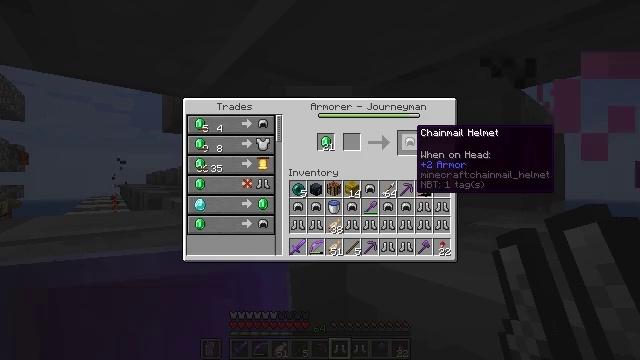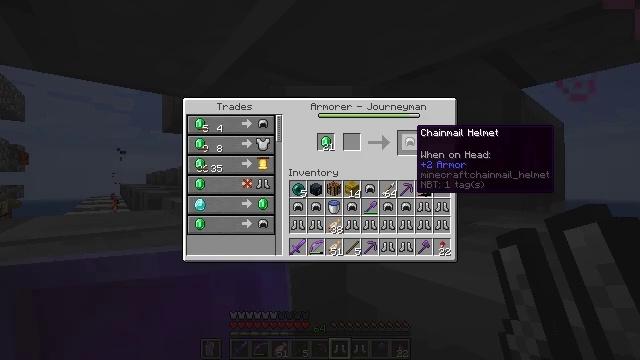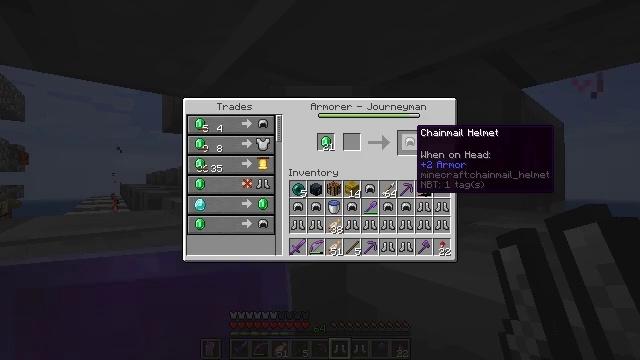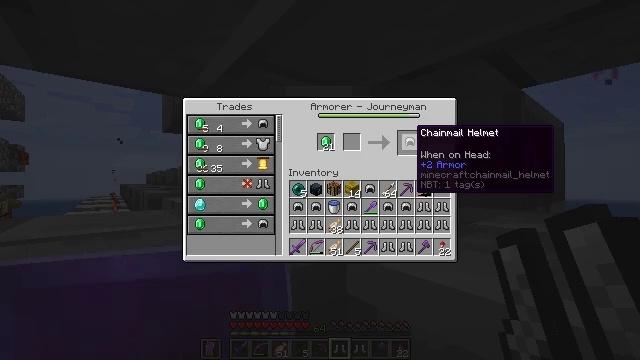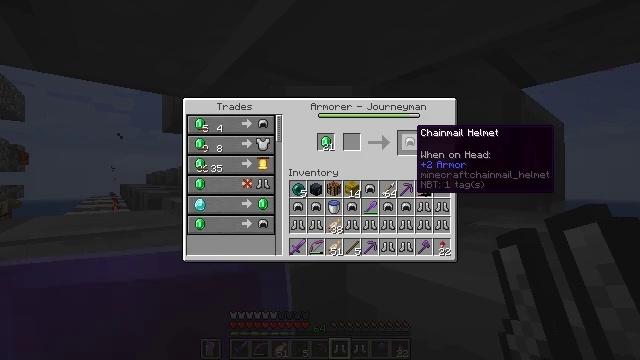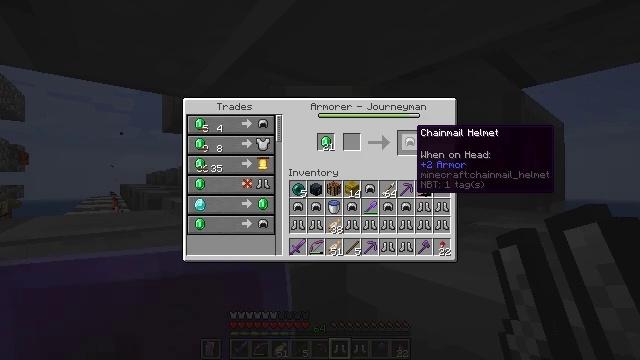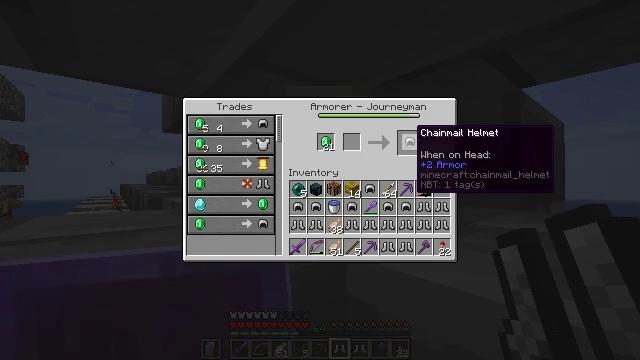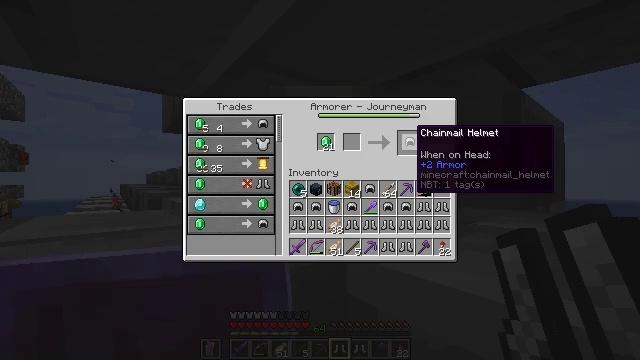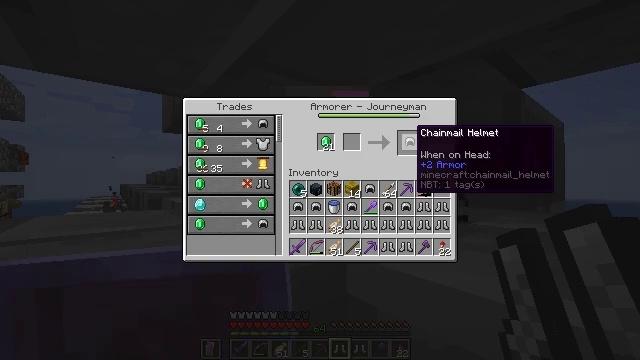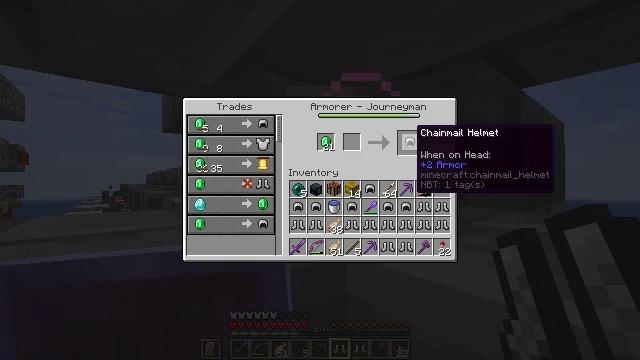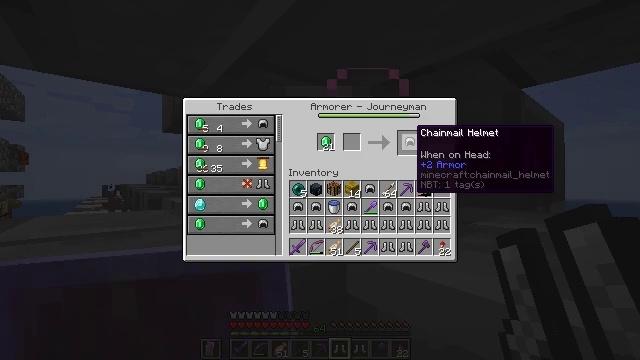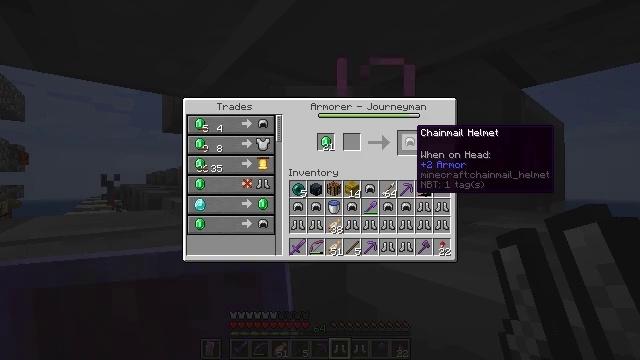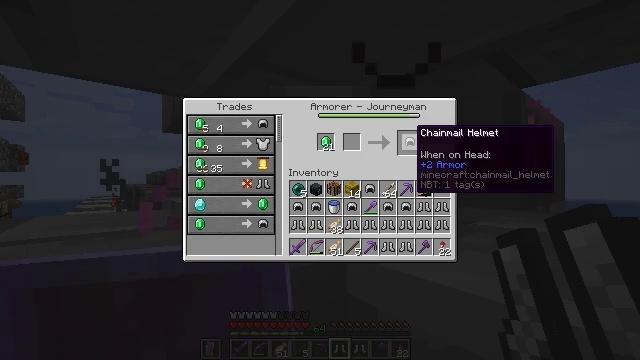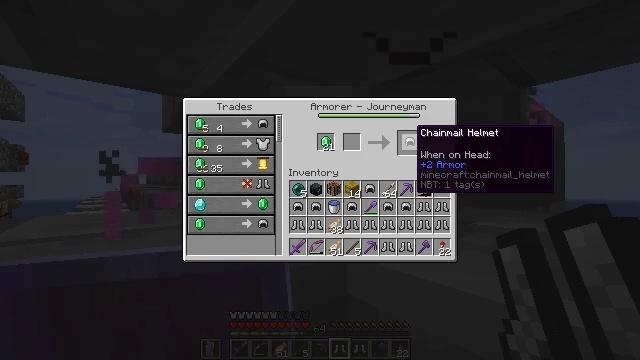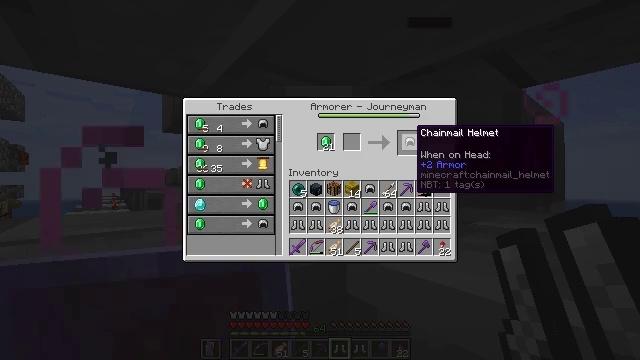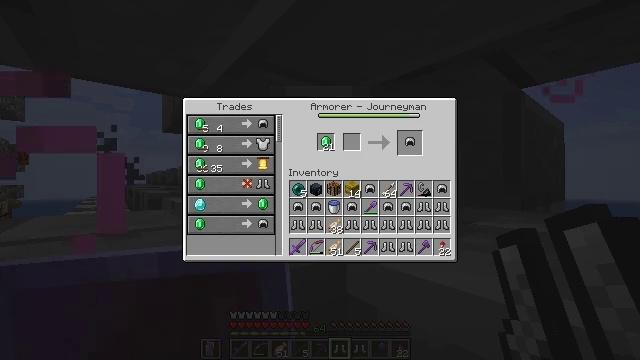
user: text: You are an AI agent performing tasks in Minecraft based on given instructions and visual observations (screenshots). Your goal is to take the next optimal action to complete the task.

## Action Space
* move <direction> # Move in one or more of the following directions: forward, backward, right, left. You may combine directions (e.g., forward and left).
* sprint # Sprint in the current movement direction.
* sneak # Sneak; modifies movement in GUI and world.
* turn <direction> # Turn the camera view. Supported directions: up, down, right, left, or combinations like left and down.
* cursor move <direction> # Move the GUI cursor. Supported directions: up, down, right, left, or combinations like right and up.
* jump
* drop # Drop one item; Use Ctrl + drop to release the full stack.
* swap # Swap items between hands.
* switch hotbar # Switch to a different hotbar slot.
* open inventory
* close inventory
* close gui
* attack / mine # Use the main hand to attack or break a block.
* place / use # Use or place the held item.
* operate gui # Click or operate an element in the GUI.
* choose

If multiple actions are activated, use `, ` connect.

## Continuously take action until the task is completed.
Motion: motion action
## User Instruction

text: Drop a pair of chainmail boots.
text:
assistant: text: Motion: sneak
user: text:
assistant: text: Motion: sneak
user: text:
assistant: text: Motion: sneak
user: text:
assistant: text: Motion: sneak
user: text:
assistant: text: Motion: sneak
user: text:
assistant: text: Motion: no_op
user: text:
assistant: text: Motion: no_op
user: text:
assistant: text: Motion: no_op
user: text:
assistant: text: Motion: no_op
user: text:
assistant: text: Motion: no_op
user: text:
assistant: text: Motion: no_op
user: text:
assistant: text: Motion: no_op
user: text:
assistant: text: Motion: no_op
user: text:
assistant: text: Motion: no_op
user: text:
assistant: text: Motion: turn right
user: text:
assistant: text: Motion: turn right
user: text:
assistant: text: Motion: turn right
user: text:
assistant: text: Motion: no_op
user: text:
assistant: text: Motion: no_op
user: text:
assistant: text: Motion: no_op
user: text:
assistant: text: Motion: no_op
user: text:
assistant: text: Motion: no_op
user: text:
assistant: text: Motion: no_op
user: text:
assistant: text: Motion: no_op
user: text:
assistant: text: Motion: no_op
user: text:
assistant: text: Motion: no_op
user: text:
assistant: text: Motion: no_op
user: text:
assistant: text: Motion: no_op
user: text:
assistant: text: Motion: no_op
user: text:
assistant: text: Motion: no_op